Question: I've got this Excel sheet which basically contains a lot of data.
Now, this Excel sheet is updated dynamically via a macro that imports the data. So the data might change, meaning, some cells might be populated, while others won't.
So I've got this formula in Sheet 2 in each cell from A2:A60 to M2:M60 which basically looks like this:
'''
=IF(Sheet1!E2<>0;Sheet1!A2;"")
'''
Meaning, if cell E2 on the row I'm in is 0, then the copied value in the new spreadsheet is nothing. Same goes for the next row:
'''
=IF(Sheet1!E3<>0;Sheet1!A3;"")
'''
This is repeated until row 60.
Now, what I want to do is to select the range A2:A60 and insert that data to a chart. But the thing is, the chart adds the cells that doesn't have a value. I want to exclude it from the chart without having to change the range of the chart. Is this possible using a formula in the Chart selection? Or would I have to use a macro?
Edit: Right now, the chart looks like this when I create it based on A2:A60. Notice that only A4:A17 actually have any value, the other ones have nothing, because of the formula described above.

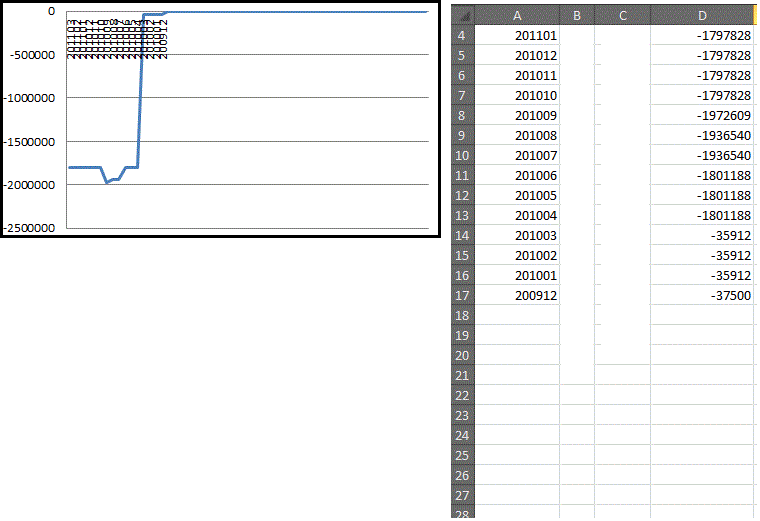
Answer: You can probably use named range.
You can define names like :
'''
Name Definition
Date =OFFSET(Sheet1!$A$1,1,0,COUNTA($A:$A)-1)
Value =OFFSET(Sheet1!$B$1,1,0,COUNTA($B:$B)-1)
'''
And then use them as a source in your chart.
You can find more information <URL>.
[EDIT] Here are two other examples:
- <URL>
[EDIT 2] Results of the work within the chat:
the 'COUNTA' formula did not work on the worksheet because the cells contained formulas so the 'COUNTA' still counted these cells even if the was empty.
we used the 'SUMPRODUCT' formula to count the empty values
'''
Name Definition
Date =OFFSET(Sheet1!$A$2,1,0,SUMPRODUCT(IF(Sheet1!A2:A60<>"",1,0)),1))
Value =OFFSET(Sheet1!$B$2,1,0,SUMPRODUCT(IF(Sheet1!B2:B60<>"",1,0)),1))
'''
Regards,
Max